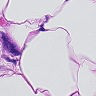
Metastatic tissue present: yes